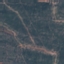
Land use / land cover: HerbaceousVegetation